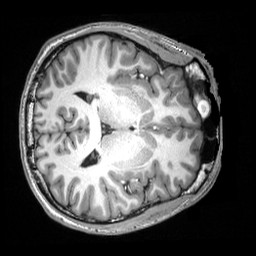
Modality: T1w
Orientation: axial
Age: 20
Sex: male
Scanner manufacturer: siemens
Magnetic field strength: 3 T
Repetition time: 2.53 s
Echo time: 0.0033 s